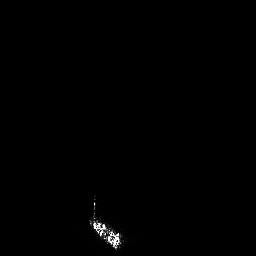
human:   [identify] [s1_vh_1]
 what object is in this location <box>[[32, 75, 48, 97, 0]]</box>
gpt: <ref>1 large ship at the bottom</ref>